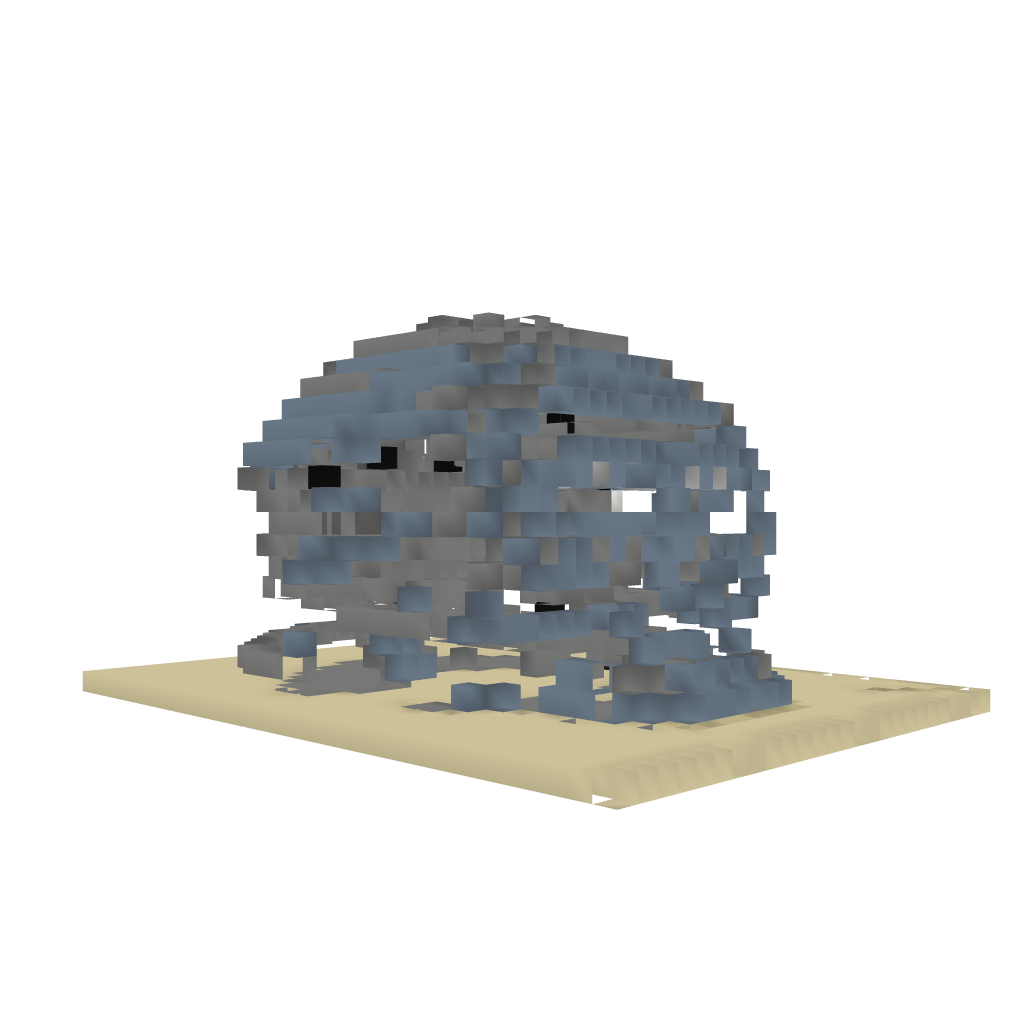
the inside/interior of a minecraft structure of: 3d skull house